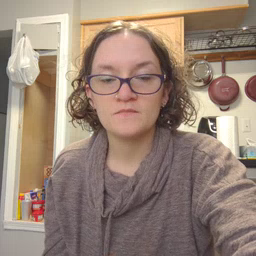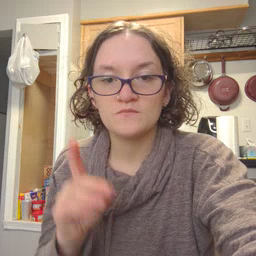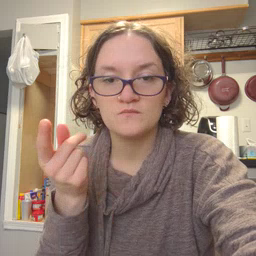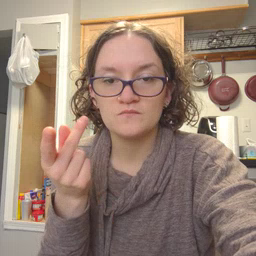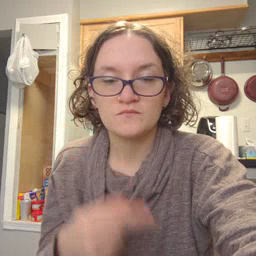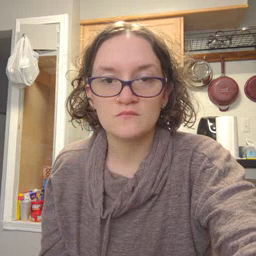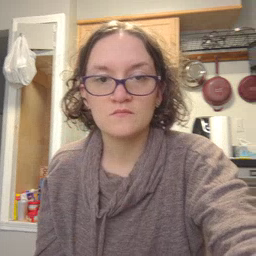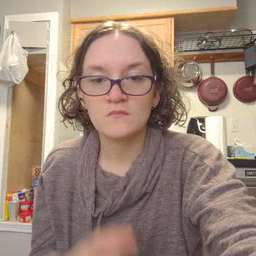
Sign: dog